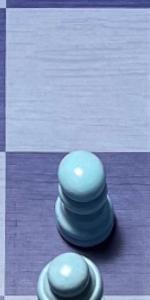
Label: Pawn_White